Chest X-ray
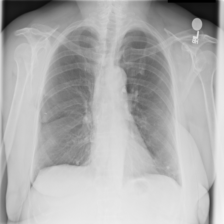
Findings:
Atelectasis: negative
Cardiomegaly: negative
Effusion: negative
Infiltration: positive
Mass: negative
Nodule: positive
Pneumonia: negative
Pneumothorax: negative
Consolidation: negative
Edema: negative
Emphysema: negative
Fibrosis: negative
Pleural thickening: negative
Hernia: negative